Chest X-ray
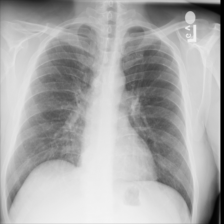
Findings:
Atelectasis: negative
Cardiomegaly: negative
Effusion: negative
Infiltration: negative
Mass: negative
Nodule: negative
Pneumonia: negative
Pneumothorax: negative
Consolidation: negative
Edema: negative
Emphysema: negative
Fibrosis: negative
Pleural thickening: negative
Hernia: negative